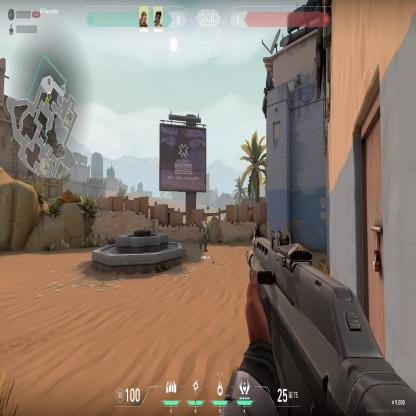
Label: teammate